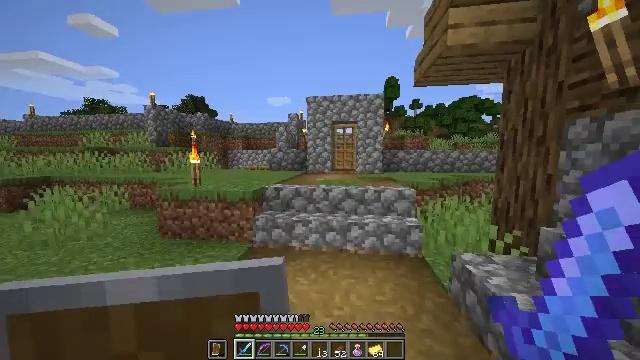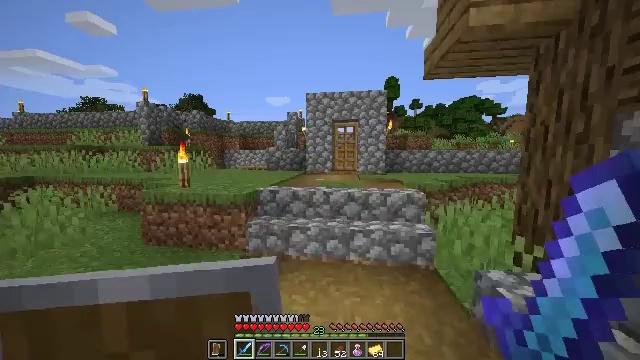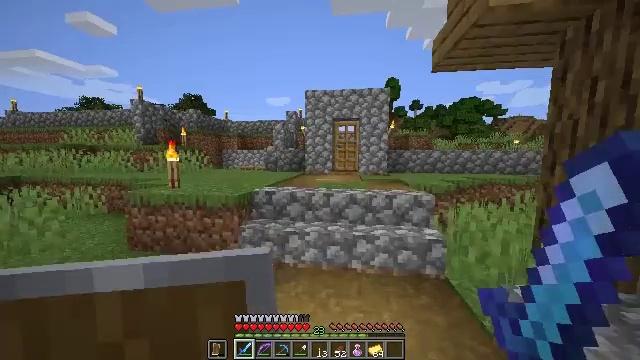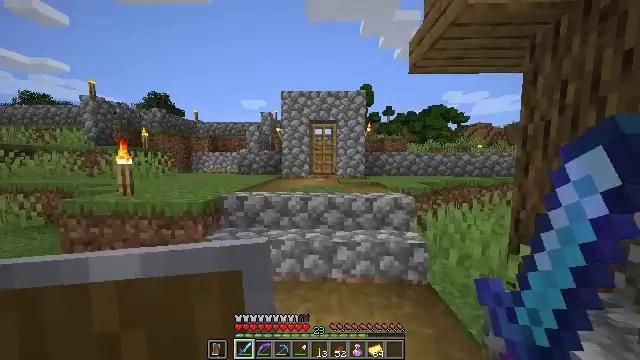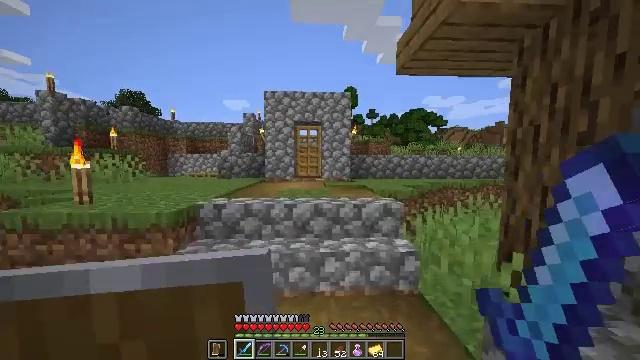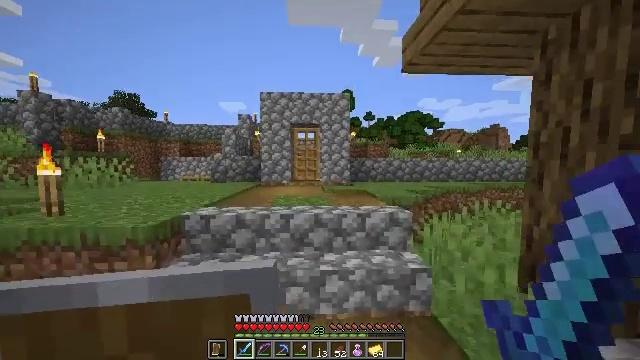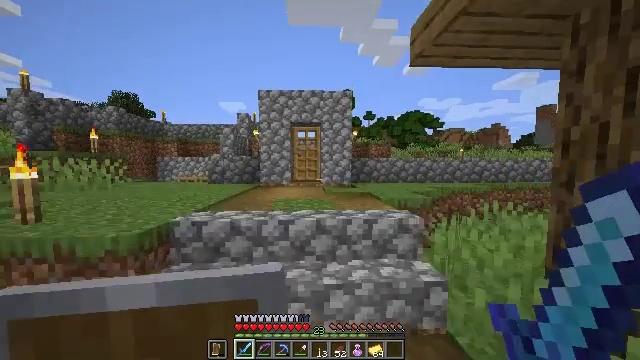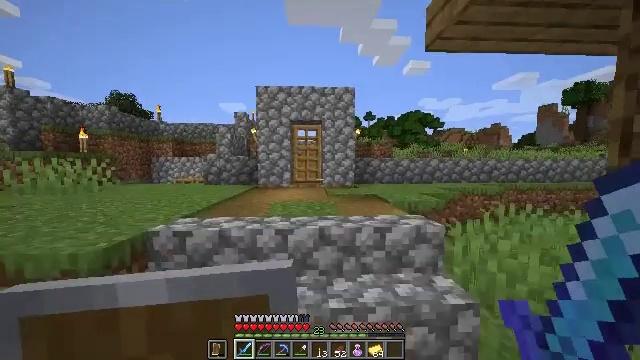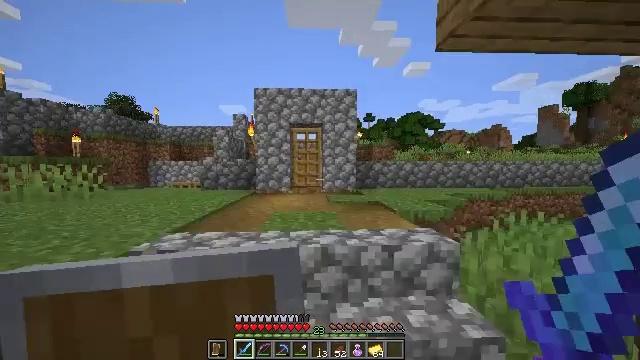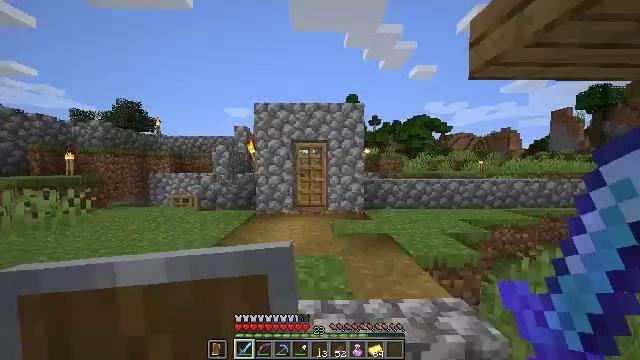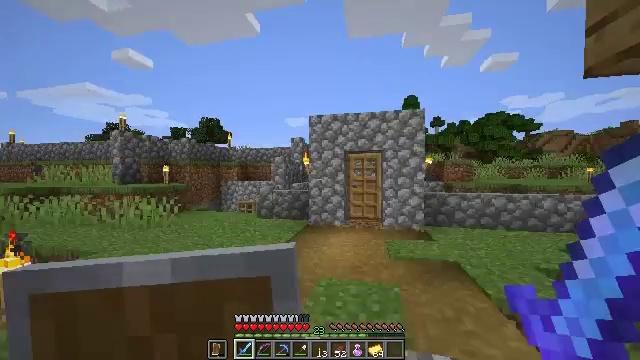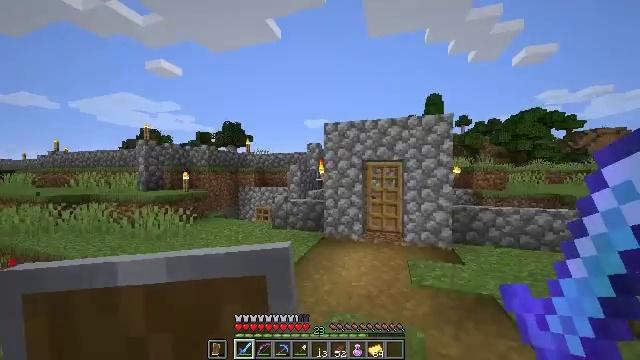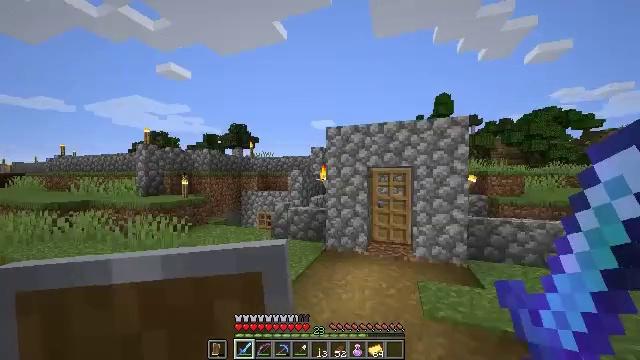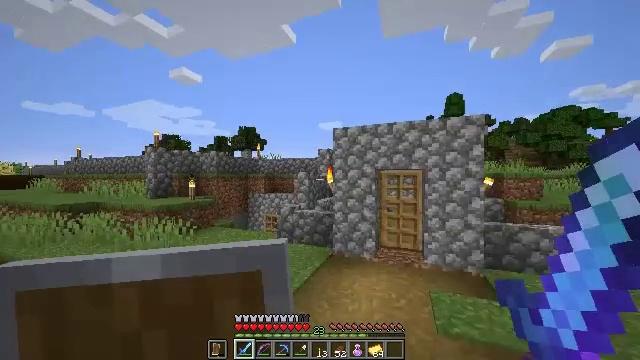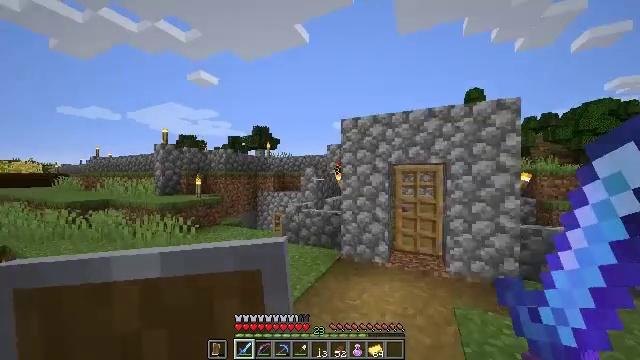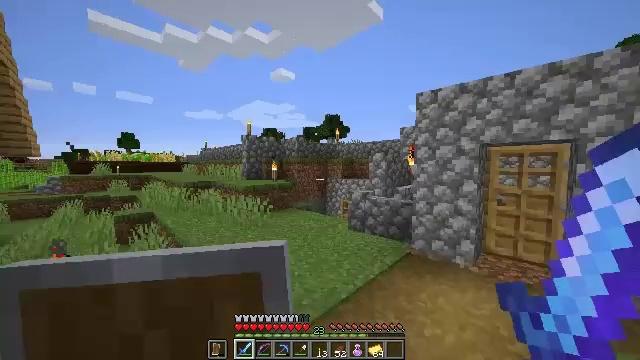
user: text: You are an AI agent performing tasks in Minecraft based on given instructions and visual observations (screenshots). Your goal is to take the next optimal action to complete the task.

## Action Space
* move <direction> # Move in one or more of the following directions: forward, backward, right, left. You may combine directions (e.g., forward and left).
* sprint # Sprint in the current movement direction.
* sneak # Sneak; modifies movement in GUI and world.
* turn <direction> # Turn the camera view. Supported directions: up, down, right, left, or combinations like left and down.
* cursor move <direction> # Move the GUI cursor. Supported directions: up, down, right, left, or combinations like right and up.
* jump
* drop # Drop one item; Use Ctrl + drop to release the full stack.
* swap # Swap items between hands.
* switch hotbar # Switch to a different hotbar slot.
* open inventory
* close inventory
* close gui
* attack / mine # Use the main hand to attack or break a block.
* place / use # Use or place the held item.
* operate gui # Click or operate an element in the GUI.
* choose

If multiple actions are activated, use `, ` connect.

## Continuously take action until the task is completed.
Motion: motion action
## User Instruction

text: Make golden boots with gold ingots.
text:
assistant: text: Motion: move forward
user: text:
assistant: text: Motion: move forward
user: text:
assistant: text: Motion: move forward, turn right and up
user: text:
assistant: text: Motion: move forward, turn right
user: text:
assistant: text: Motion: move forward
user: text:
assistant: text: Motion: move forward
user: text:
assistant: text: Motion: move forward
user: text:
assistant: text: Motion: move forward, jump
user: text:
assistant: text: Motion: move forward, turn left, jump
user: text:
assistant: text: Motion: move forward, turn left and up, jump
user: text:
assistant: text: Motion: move forward, turn left
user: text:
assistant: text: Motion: move forward, turn left
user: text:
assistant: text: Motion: move forward, turn left
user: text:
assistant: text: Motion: move forward, turn left
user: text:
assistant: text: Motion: move forward, turn left and down
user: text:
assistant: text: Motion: move forward, turn left
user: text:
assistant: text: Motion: move forward
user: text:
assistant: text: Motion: move forward, turn left and down
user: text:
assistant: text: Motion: move forward, turn left
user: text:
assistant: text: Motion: move forward, turn left
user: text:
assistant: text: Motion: move forward, sprint
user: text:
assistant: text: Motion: move forward, sprint
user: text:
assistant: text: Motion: move forward
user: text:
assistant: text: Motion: move forward, jump
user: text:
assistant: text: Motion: move forward, turn right, jump
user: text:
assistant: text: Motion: move forward, turn right, jump
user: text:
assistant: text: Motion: move forward, jump
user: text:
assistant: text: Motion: move forward, turn down, jump
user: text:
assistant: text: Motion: move forward
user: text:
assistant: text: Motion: move forward